四年级 · 度量几何学
两条直线相交, 如果其中一个角是 $95^{\circ}$, 那么和它相邻的一个角一定是（ ）。
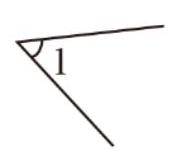
A. 锐角
B. 直角
C. 钝角
答案: A
解析: 答案:A

【分析】因为平角等于 180 度, 两条直线相交, 如果其中一个角是 $95^{\circ}$, 那么和它相邻的角是 $180^{\circ}-$ $95^{\circ}$ 的角, 即为锐角。

【详解】 $180^{\circ}-95^{\circ}=85^{\circ}, 85^{\circ}$ 的角是锐角。

所以两条直线相交, 如果其中一个角是 $95^{\circ}$, 那么和它相邻的一个角一定是锐角。

故答案为: A

【点睛】解答此题应结合题意，根据锐角、钝角及平角的含义进行解答。7.答案: $50^{\circ}$

【分析】用量角器度量角的方法是: 把量角器的中心与角的顶点重合, 0 刻度线与边的一边重合, 角的另一边所经过的量角器上所显示的刻度就是被量角的度数。

【详解】用量角器量出角的度数, $\angle 1=50^{\circ}$ 。

【点睛】用量角器量角要做“两重合”, “一看准”。“两重合”是先把量角器的中心与角的顶点重重合;把量角器的零刻度线与角的一边重合; “一看准”是指最后看角的另一边所对的量角器上的刻度, 就是所量的角的度数。